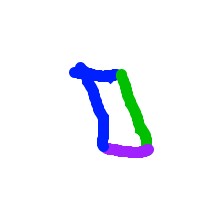
Shape: parallelogram